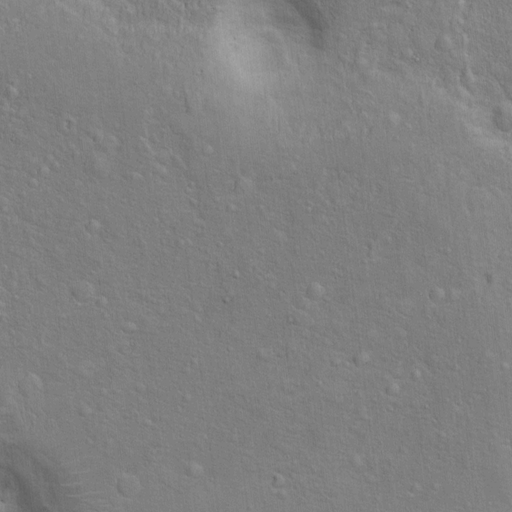
Classes present: Background, Cone